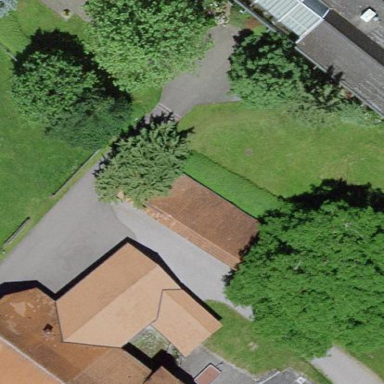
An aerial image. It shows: Garage.